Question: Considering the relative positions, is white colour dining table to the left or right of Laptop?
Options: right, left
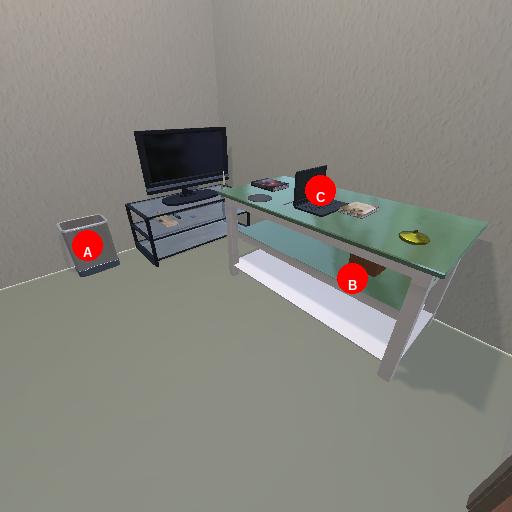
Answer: right